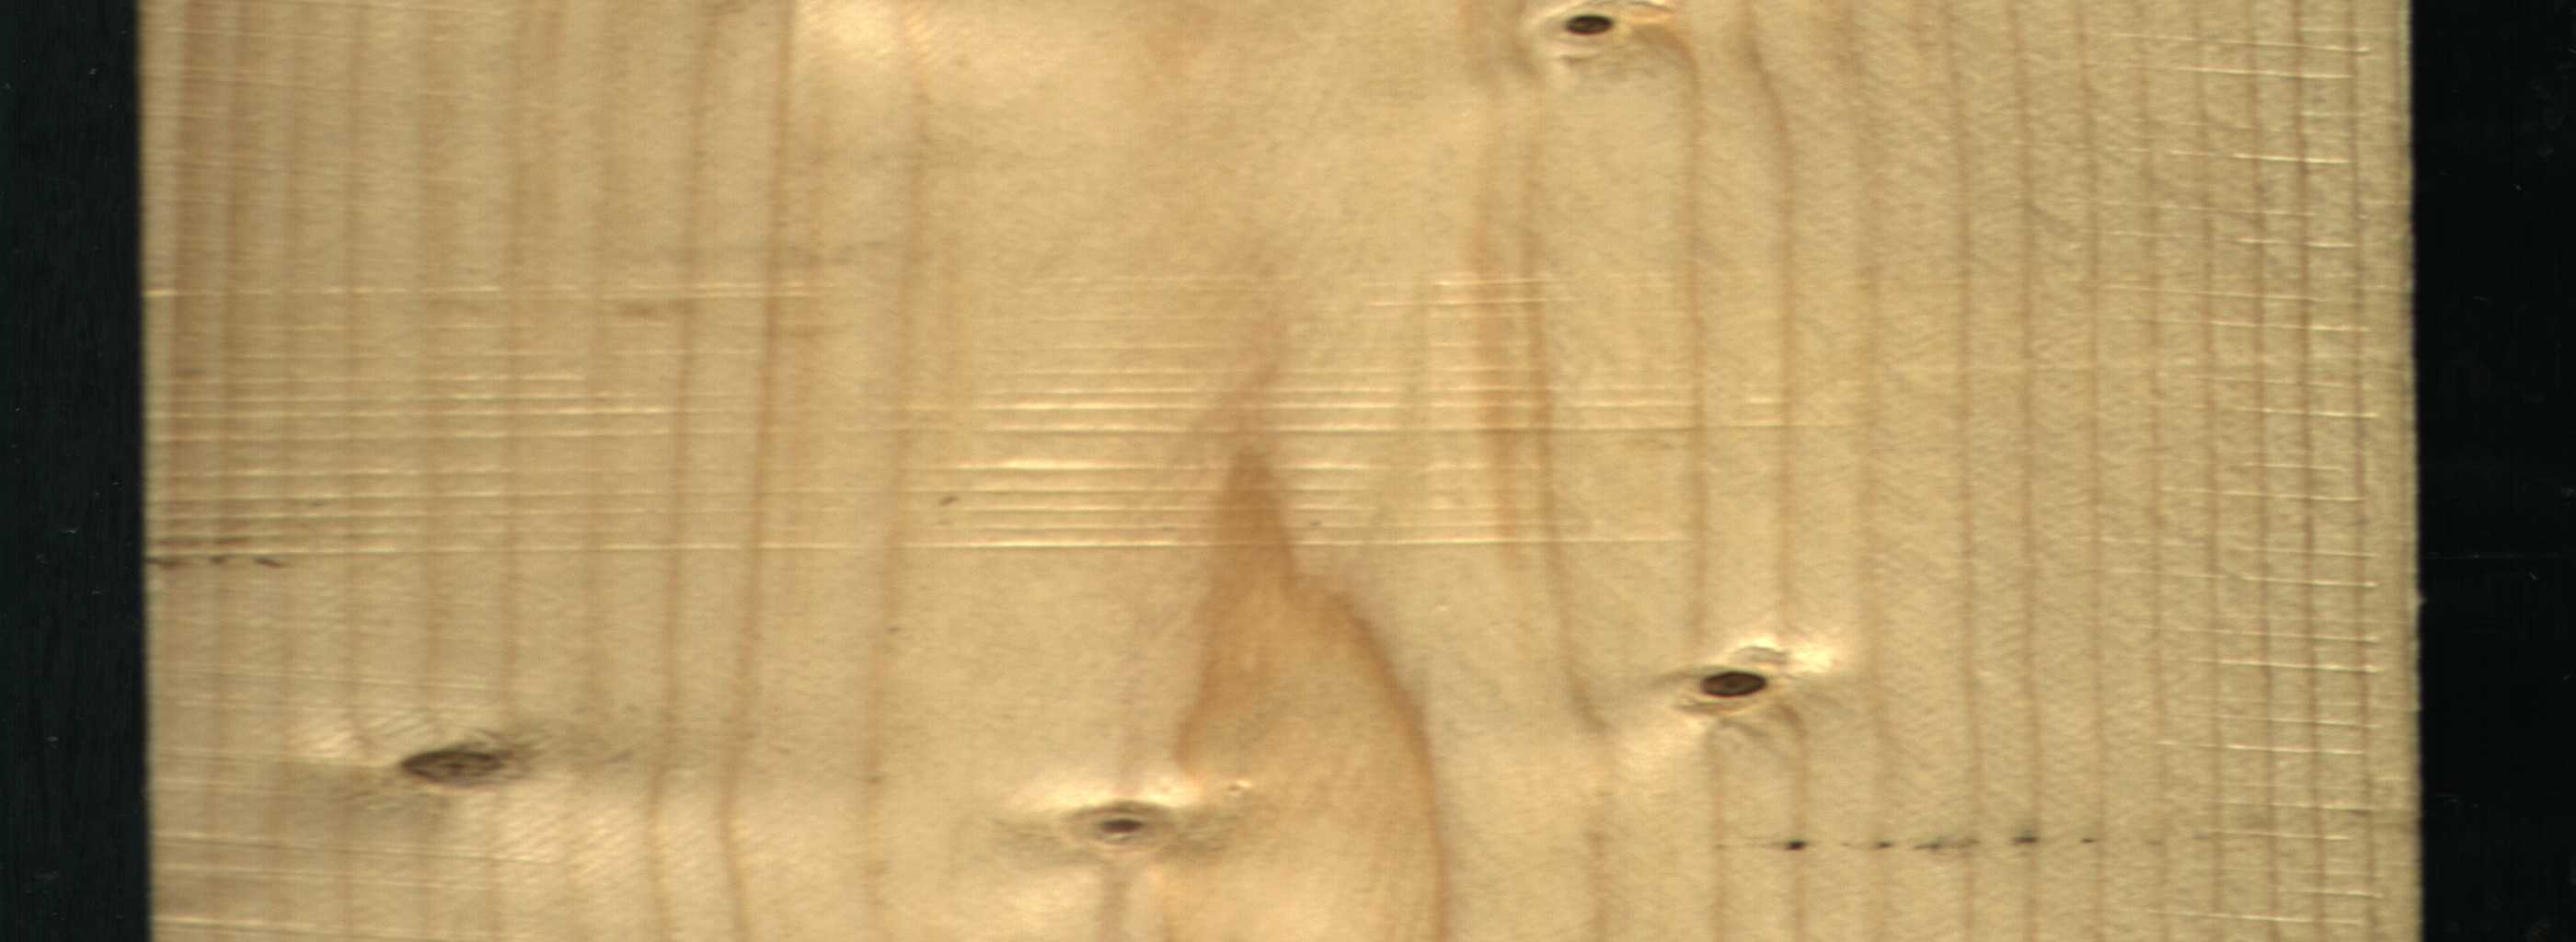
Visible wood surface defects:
Dead_Knot
Dead_Knot
Live_Knot
Live_Knot